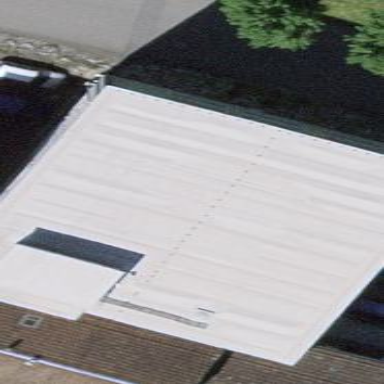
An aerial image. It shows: Building with flat roof.